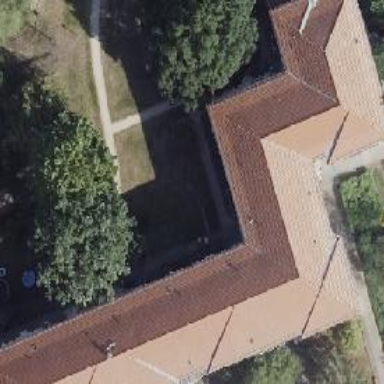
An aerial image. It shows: Hipped roof apartment building.